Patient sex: M
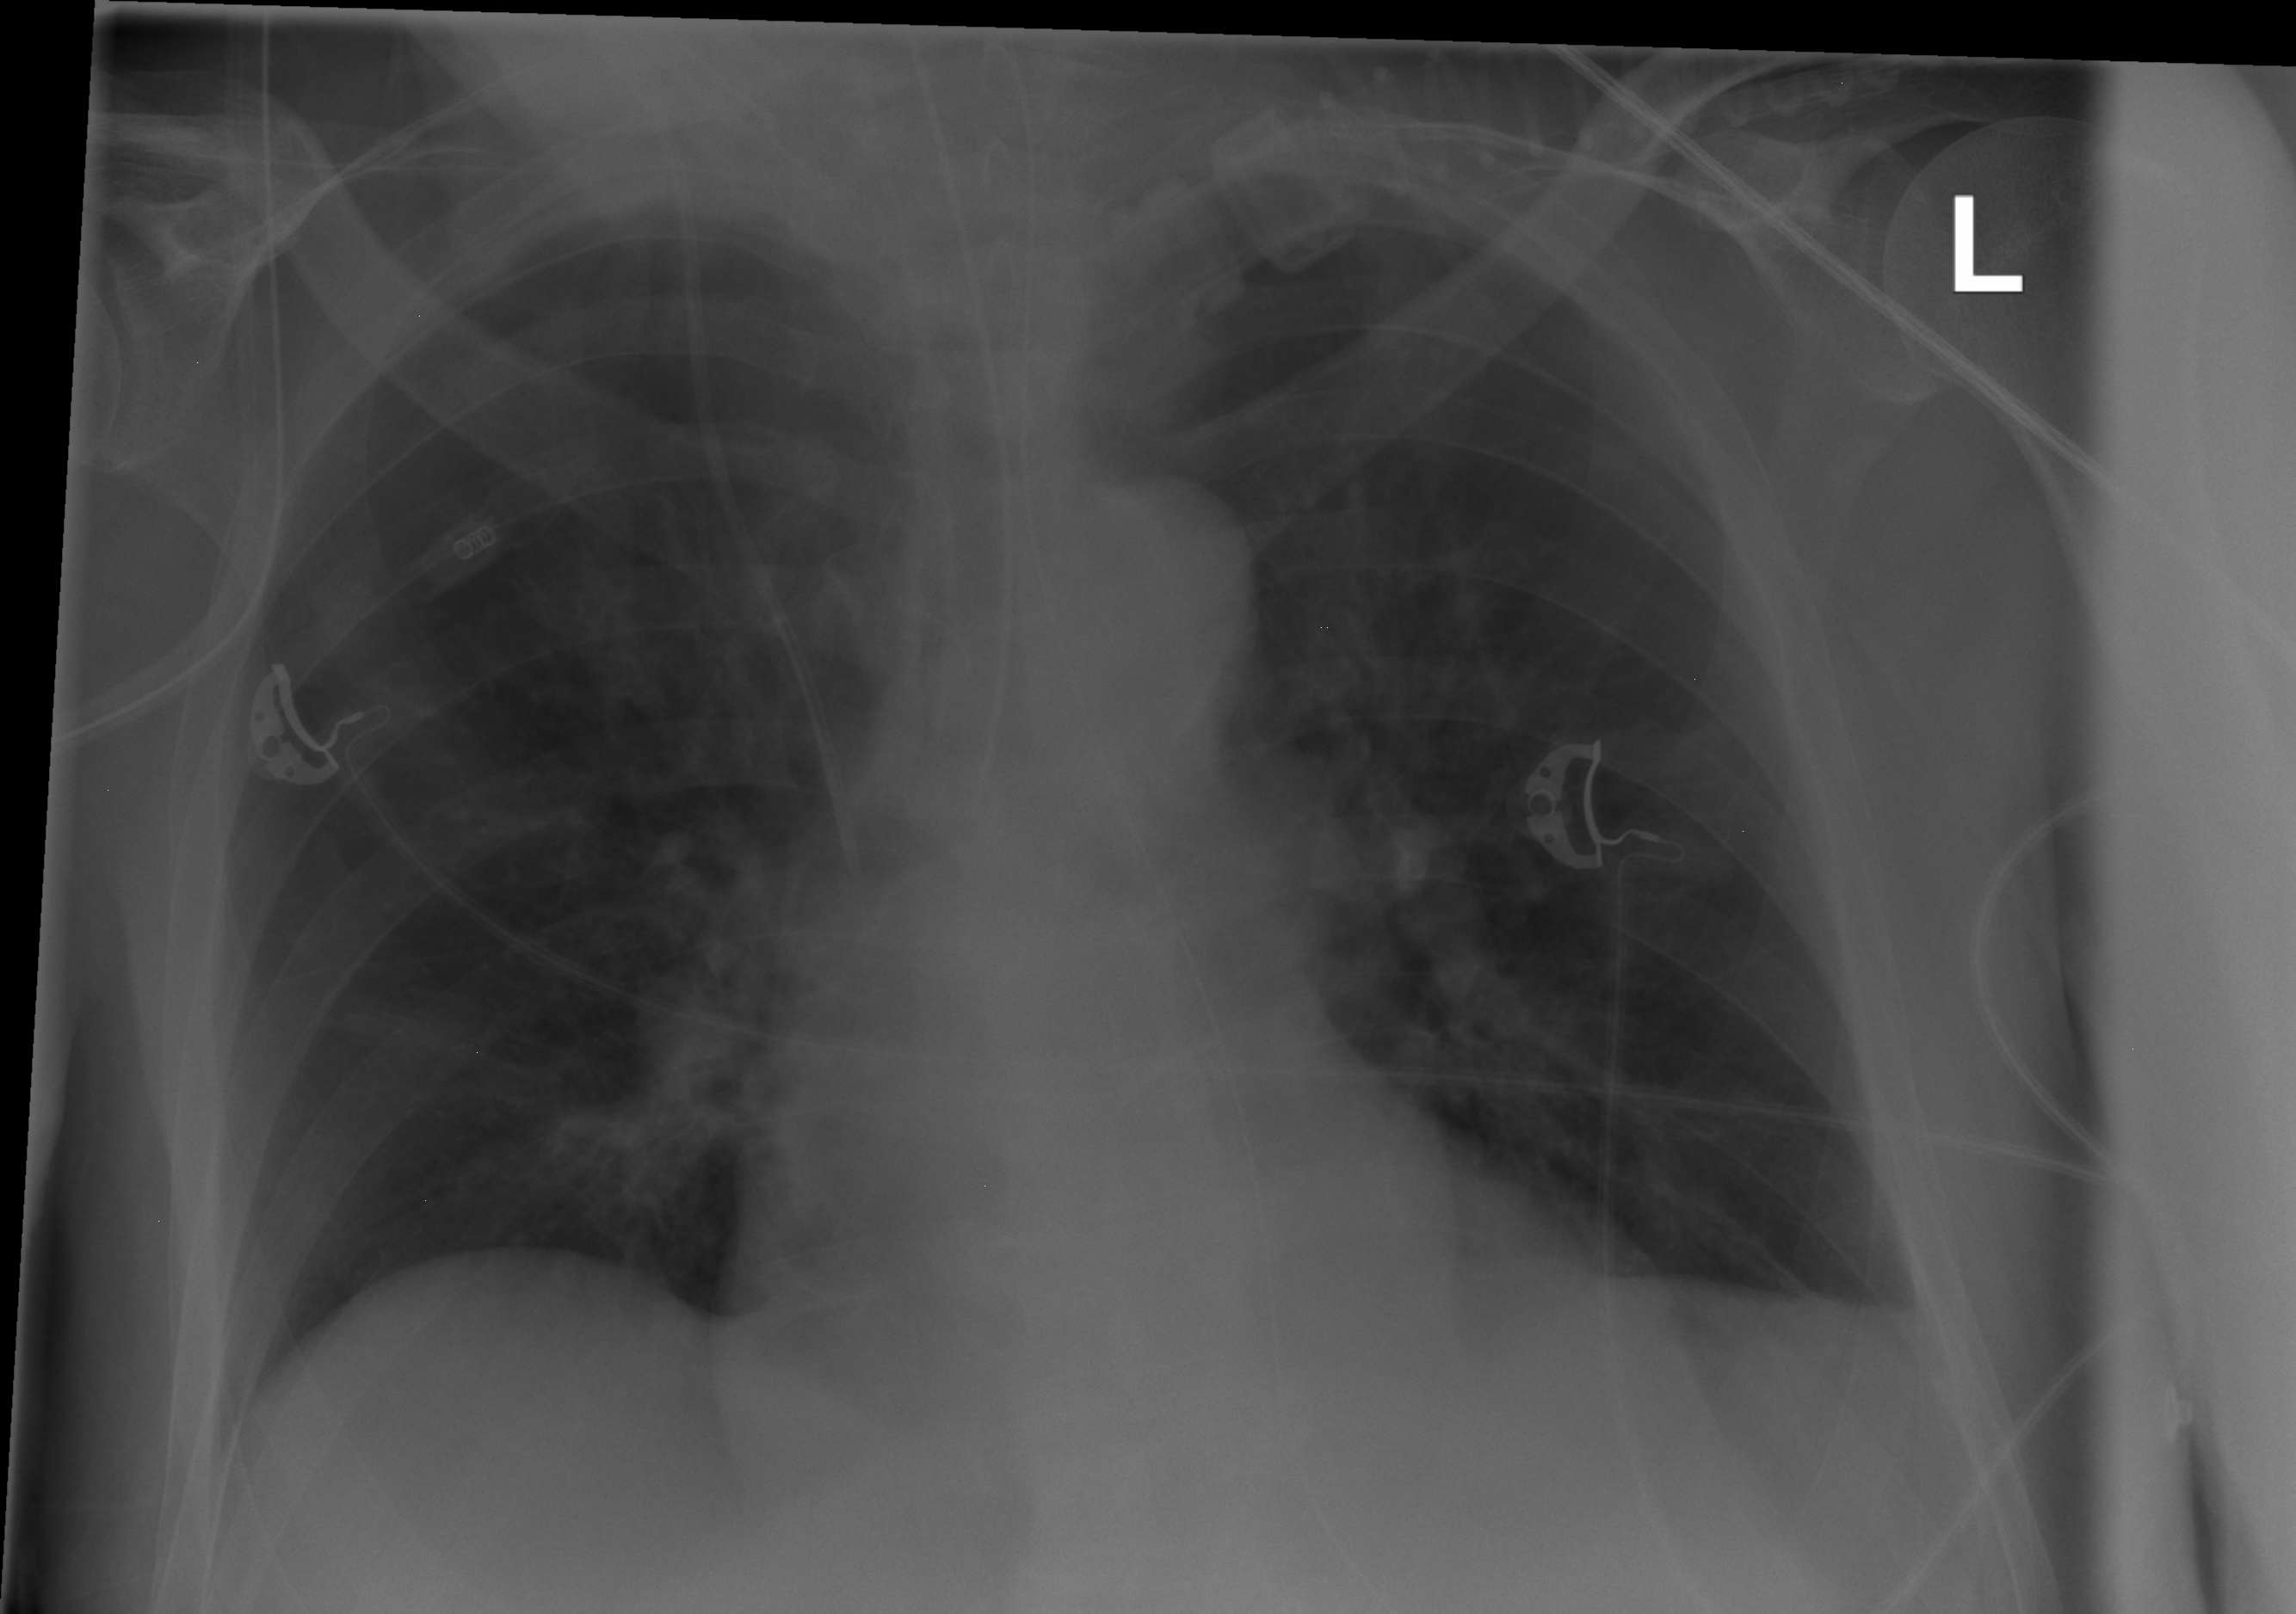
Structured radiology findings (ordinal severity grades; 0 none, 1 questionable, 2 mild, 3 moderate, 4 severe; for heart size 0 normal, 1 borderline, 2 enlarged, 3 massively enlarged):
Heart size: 0
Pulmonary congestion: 0
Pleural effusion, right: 0
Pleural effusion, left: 0
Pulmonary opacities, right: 0
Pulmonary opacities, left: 0
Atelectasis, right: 1
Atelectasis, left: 2